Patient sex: M
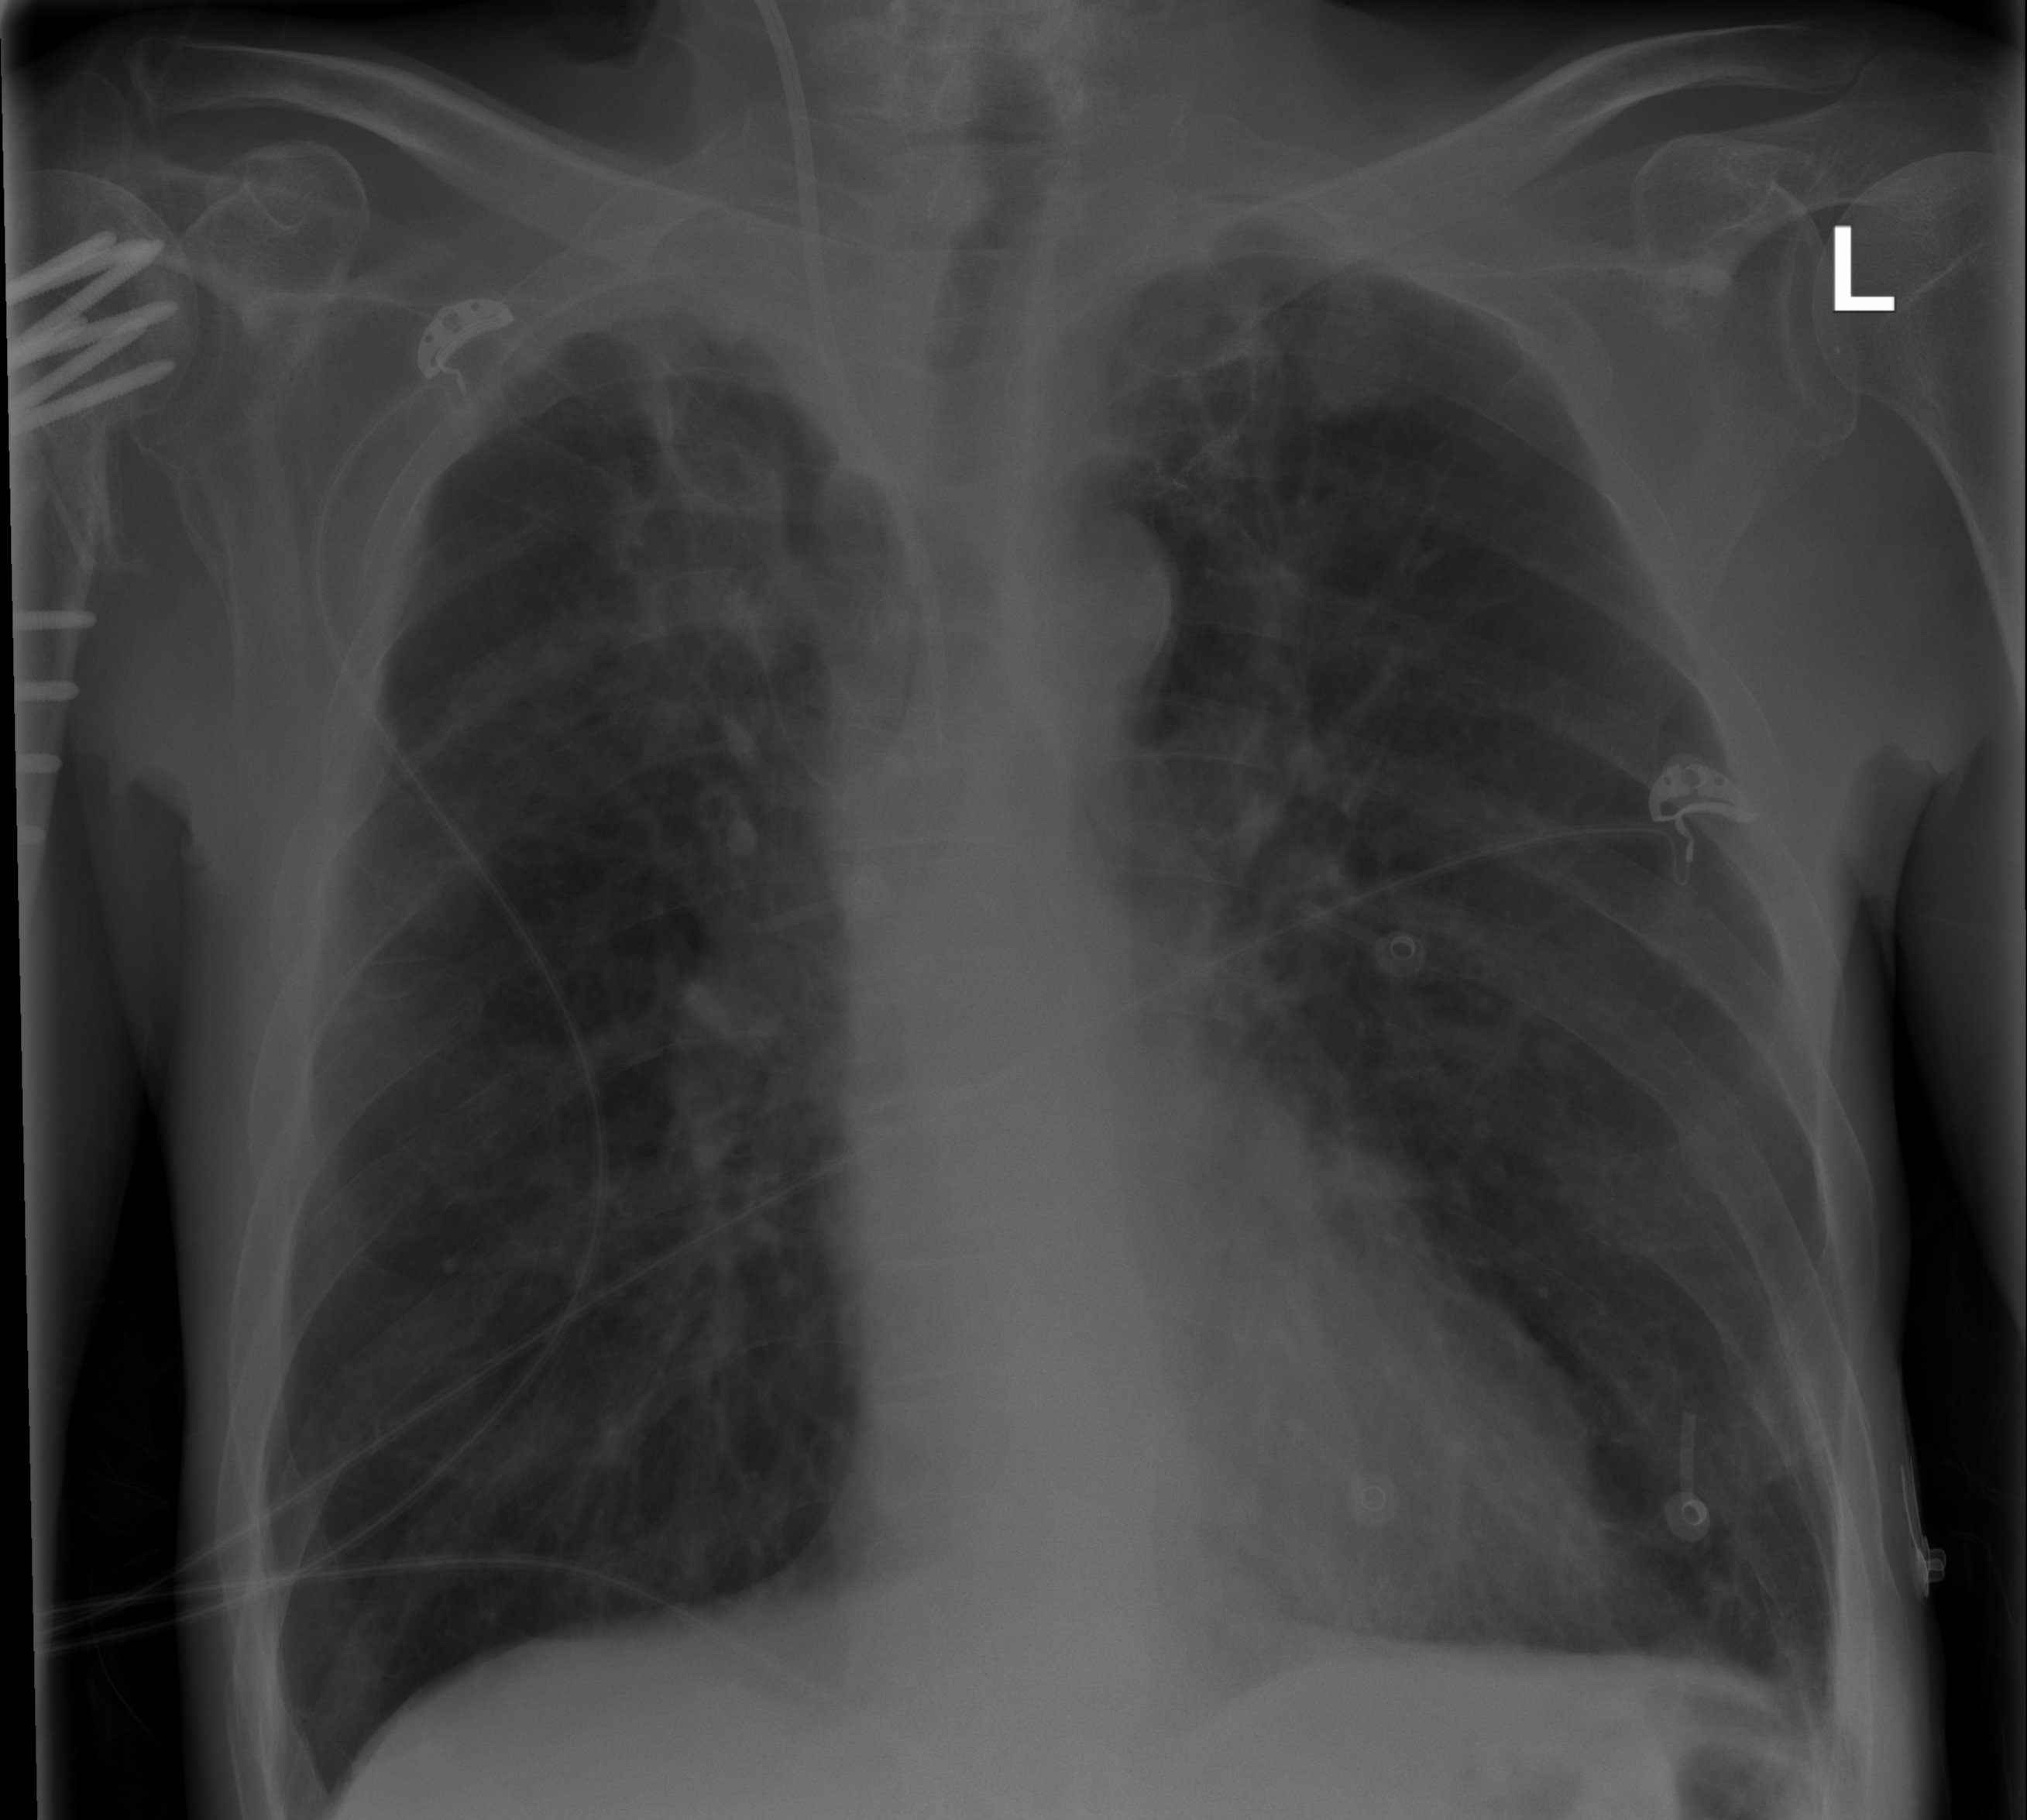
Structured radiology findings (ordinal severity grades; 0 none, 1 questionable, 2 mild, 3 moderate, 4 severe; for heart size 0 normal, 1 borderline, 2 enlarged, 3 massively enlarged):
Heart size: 0
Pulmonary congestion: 0
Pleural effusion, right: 0
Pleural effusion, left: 2
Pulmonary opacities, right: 0
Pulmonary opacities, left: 0
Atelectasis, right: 0
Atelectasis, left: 0